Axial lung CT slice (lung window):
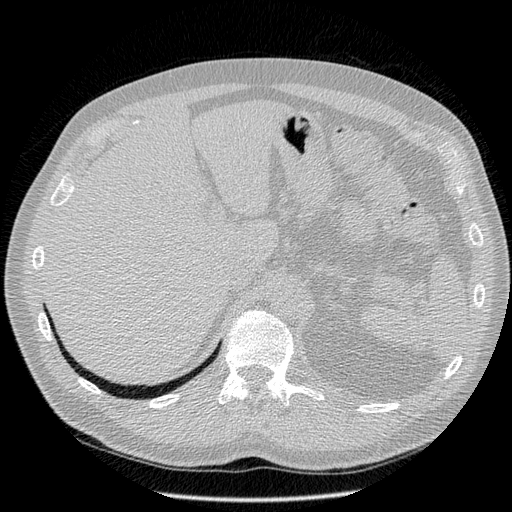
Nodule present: no